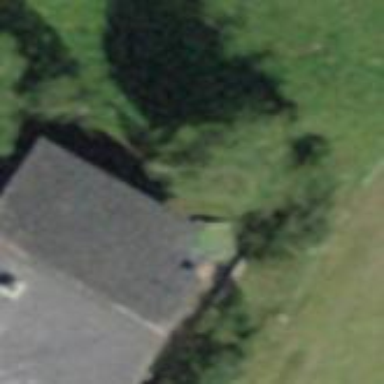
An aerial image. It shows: Simple house.